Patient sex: M
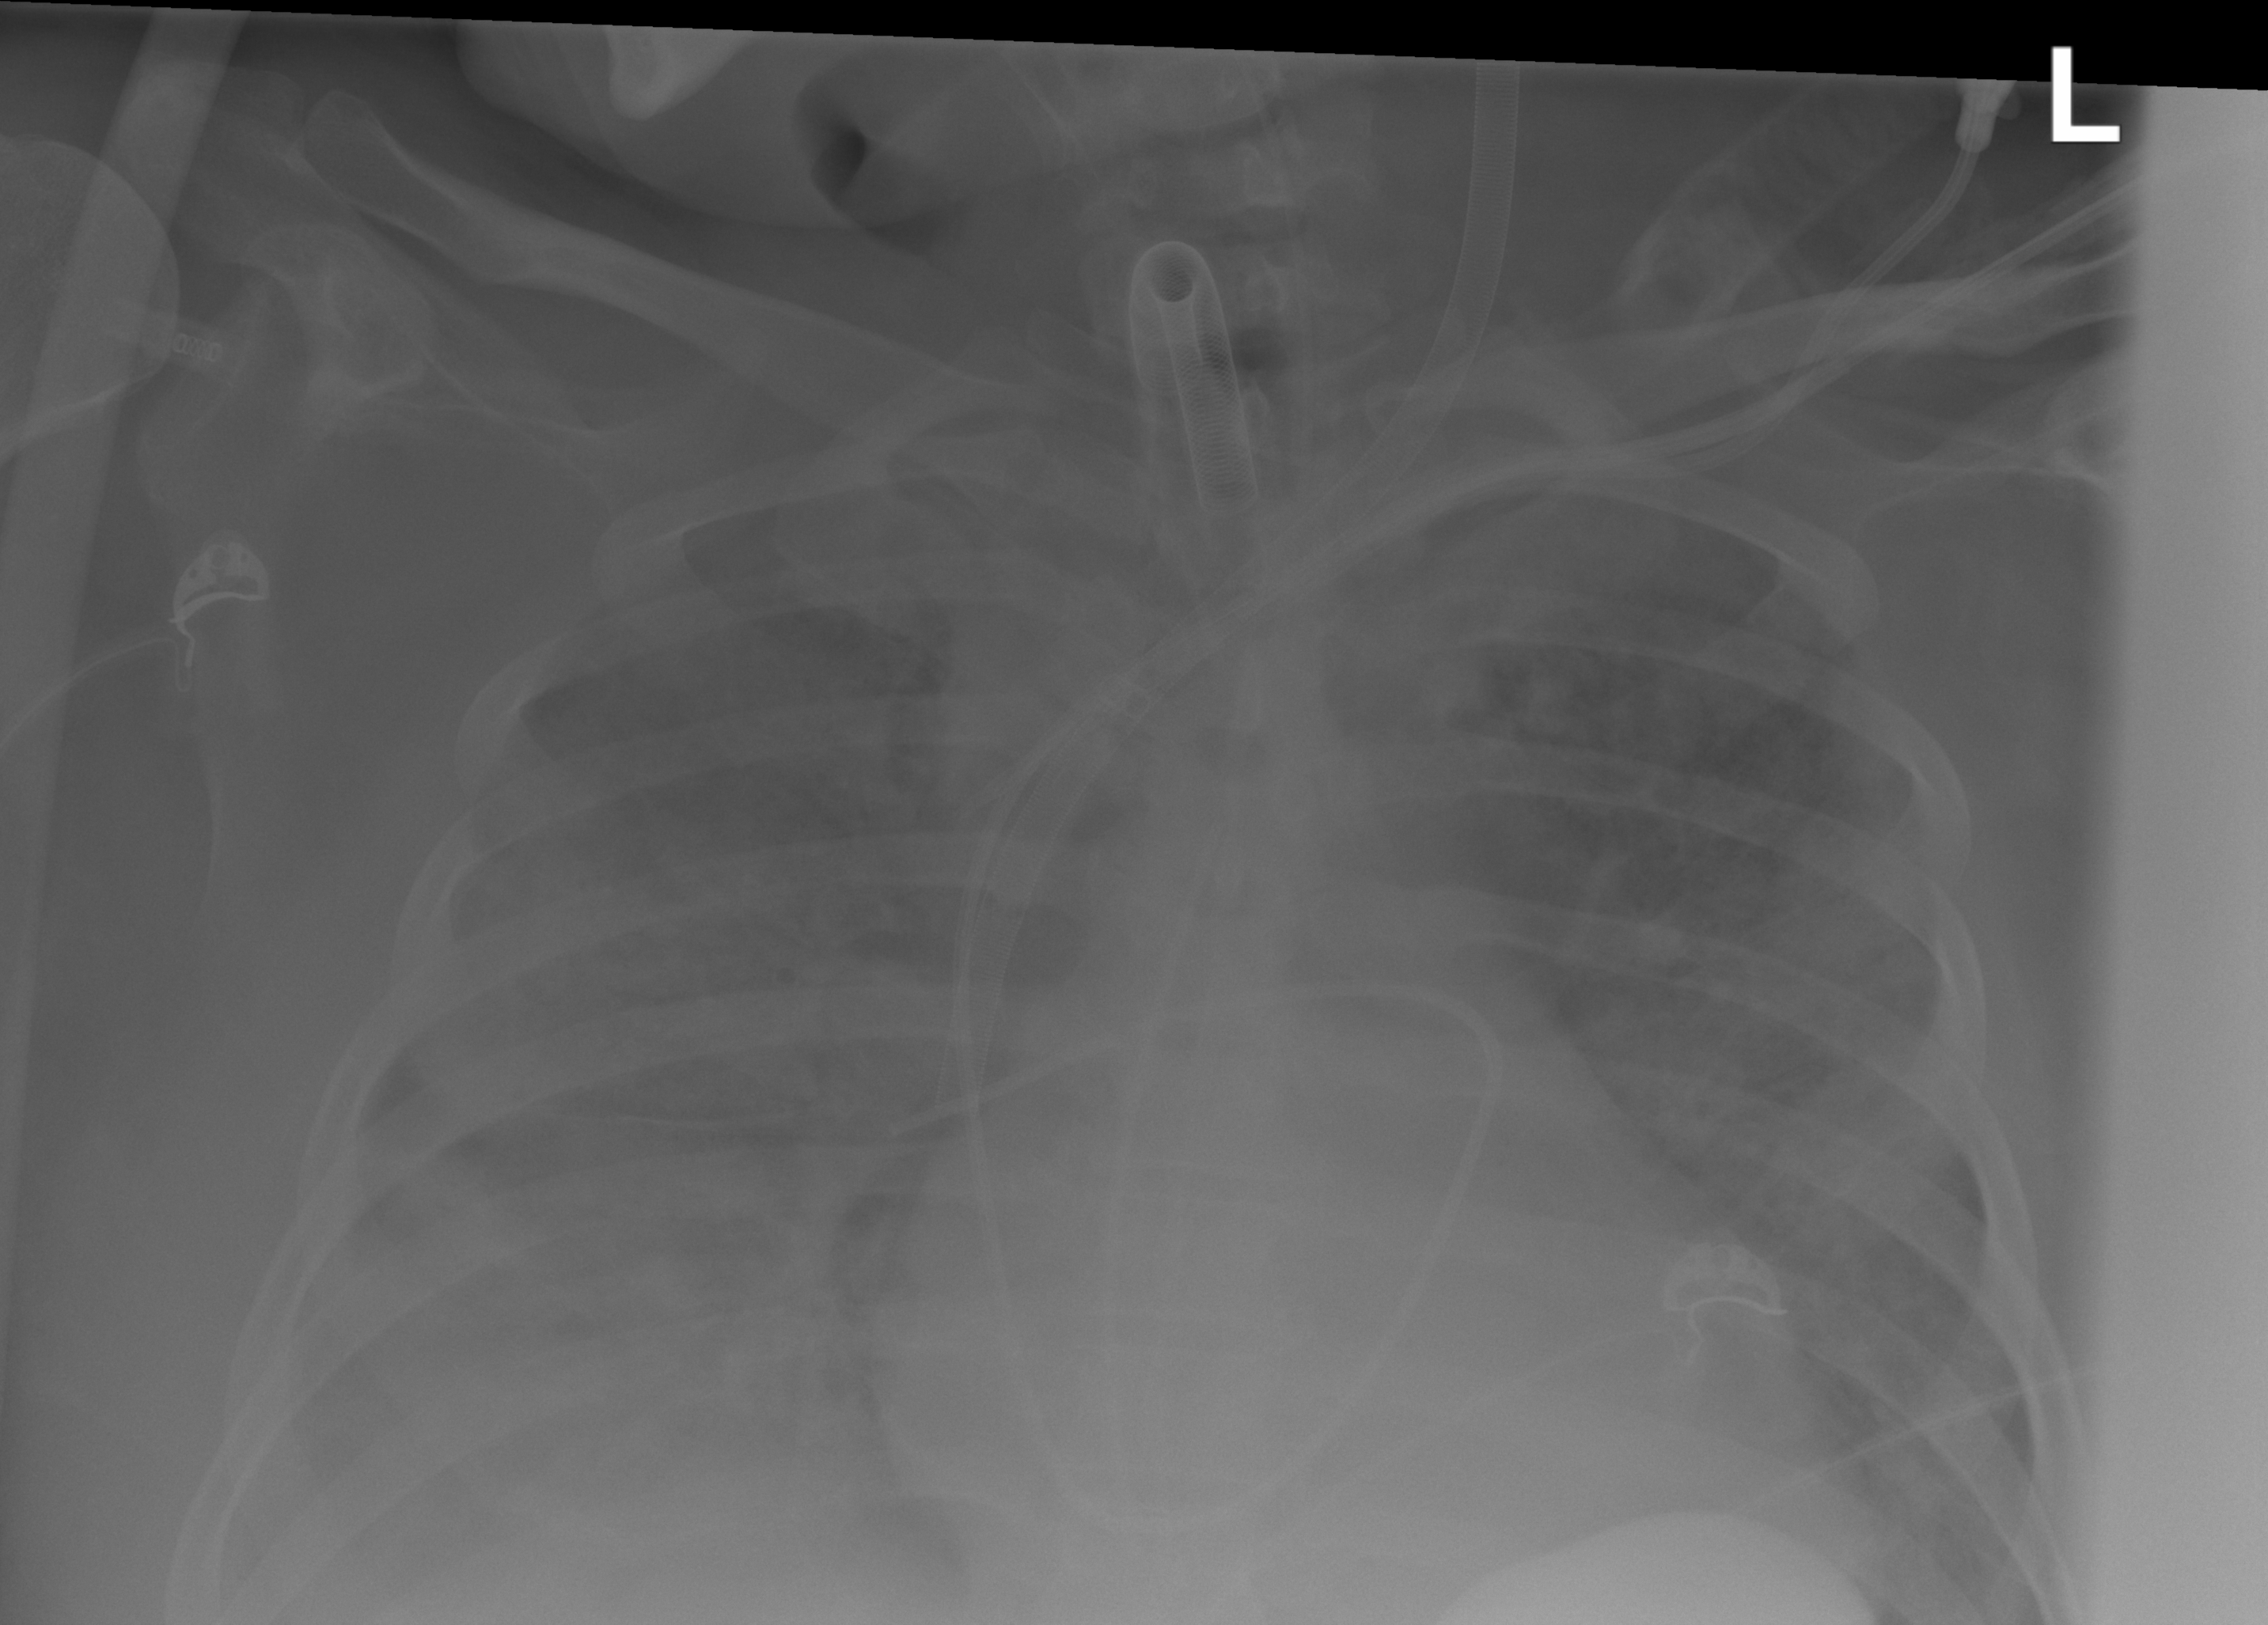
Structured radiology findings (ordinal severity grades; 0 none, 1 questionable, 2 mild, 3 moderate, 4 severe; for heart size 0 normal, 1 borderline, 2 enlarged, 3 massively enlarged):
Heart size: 1
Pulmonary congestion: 2
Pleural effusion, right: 3
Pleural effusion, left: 2
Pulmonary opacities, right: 4
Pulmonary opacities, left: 3
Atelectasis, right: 4
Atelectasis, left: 3